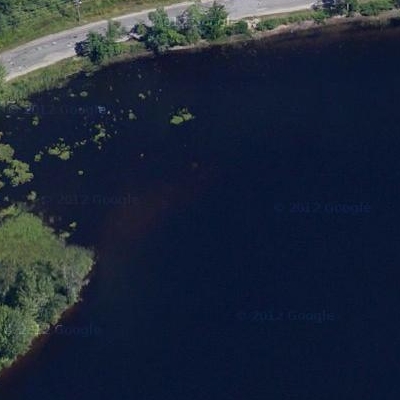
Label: dRiverLake